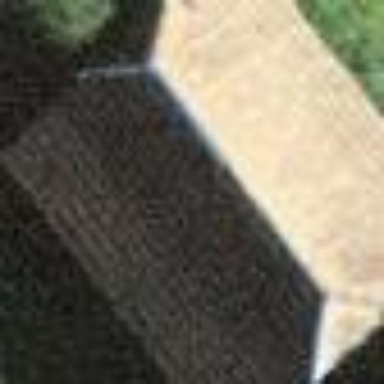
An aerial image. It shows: Rural barn.